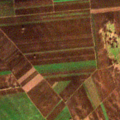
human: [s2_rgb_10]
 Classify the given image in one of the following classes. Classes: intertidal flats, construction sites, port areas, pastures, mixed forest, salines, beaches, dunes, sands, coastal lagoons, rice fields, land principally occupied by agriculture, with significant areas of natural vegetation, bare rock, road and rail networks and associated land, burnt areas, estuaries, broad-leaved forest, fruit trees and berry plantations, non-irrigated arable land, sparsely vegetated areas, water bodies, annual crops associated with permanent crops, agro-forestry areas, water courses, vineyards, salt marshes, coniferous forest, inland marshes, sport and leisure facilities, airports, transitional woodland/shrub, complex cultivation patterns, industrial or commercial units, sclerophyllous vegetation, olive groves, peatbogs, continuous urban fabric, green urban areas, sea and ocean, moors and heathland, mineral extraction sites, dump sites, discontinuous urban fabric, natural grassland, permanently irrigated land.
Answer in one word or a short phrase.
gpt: non-irrigated arable land